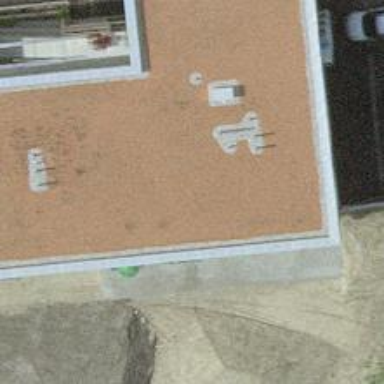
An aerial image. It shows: Cafe.